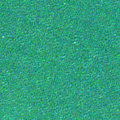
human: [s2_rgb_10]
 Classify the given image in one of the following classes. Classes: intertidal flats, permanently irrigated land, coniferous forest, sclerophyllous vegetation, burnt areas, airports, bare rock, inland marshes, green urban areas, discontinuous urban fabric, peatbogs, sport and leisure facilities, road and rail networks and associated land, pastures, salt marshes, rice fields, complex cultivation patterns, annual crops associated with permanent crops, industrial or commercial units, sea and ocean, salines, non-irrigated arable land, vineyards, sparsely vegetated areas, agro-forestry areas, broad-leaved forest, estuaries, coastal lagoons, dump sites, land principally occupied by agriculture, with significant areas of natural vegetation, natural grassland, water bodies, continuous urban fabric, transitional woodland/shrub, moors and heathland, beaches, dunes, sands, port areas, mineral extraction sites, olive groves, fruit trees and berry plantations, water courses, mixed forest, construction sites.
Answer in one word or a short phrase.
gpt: sea and ocean